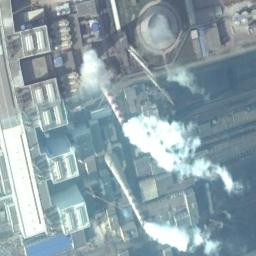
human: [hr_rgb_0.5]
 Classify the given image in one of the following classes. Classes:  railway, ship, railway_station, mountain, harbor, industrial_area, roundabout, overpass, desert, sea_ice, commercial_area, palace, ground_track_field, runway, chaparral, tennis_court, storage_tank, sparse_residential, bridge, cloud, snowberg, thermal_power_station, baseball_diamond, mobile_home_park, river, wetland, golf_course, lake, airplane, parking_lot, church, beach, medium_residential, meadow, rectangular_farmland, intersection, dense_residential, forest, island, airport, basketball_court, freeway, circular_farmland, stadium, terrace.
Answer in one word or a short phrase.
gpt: thermal_power_station